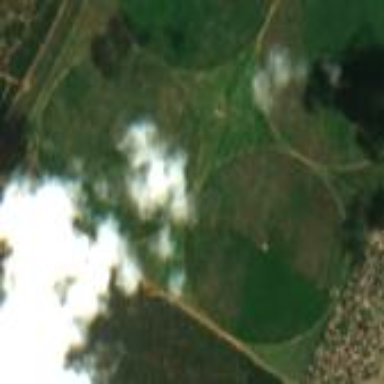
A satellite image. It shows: Farmland with cotton crop.